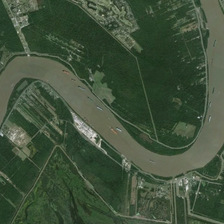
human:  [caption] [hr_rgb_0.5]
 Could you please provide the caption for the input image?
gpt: many green plants are in two sides of a curved river .

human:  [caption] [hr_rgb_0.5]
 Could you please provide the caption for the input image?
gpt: the river across the green plants is very long .

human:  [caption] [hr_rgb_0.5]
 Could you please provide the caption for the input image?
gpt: the river across the green plants is very long .

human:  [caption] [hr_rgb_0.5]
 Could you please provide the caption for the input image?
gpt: many green plants are in two sides of a curved river .

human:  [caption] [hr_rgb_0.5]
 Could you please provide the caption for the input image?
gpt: many green plants are in two sides of a curved river .